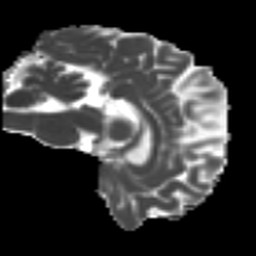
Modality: MD
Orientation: sagittal
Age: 33
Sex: female
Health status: ill
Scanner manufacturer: siemens
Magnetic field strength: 3 T
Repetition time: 6.5 s
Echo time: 0.062 s